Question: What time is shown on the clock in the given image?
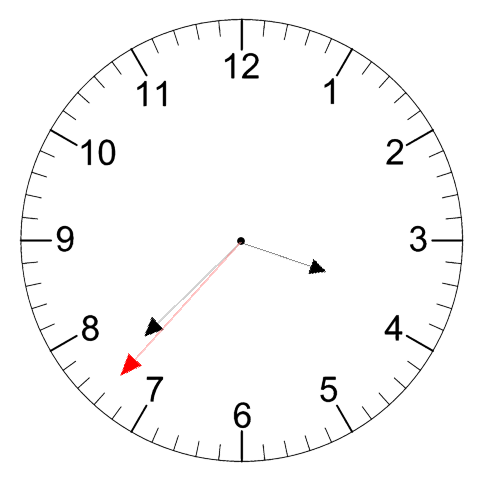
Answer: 03:37:37